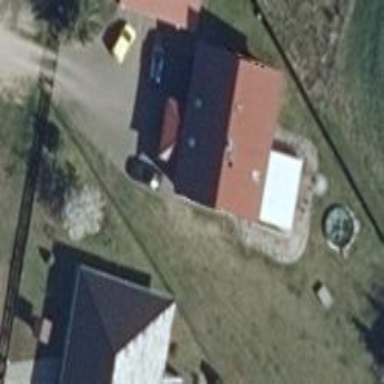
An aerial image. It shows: Simple and straightforward house.